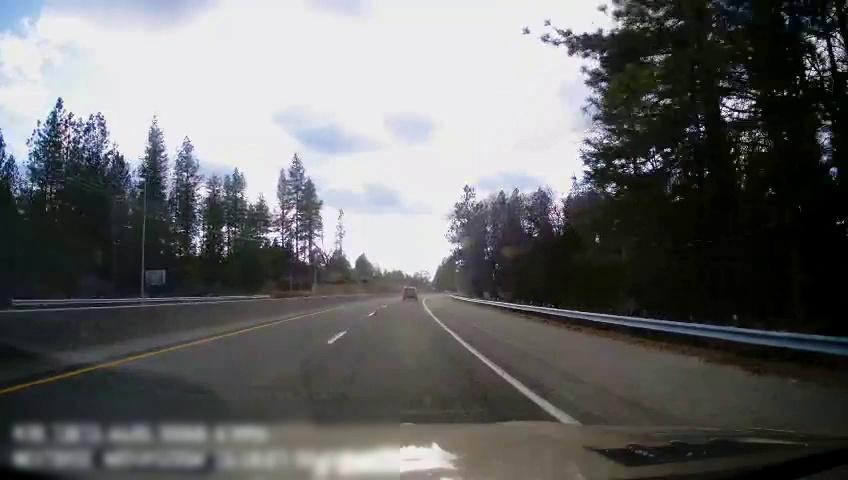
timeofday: Day
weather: Cloudy
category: Drivable Space
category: Vehicles | SUV
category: Lanes | Alternate Lane
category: Lanes | Current Lane
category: Lanes | Alternate Lane